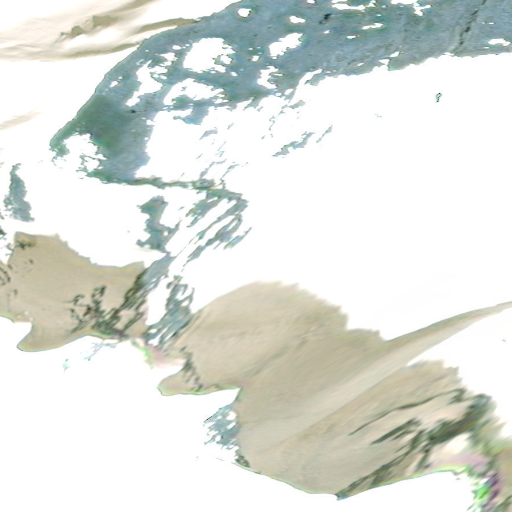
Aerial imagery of mountain in Alaska named Bear Pass Mountain containing only unknown